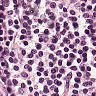
Metastatic tissue present: no